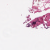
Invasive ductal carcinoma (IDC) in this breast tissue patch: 0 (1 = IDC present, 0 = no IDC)